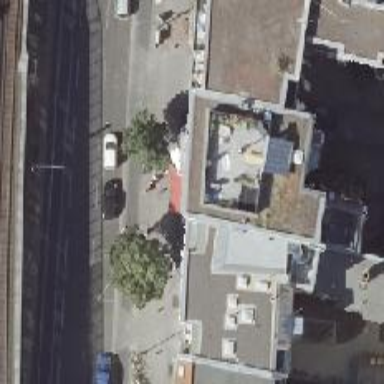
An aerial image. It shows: Café.